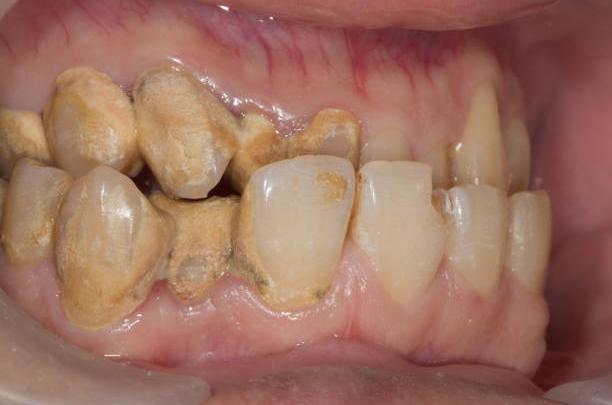
Condition: Gingivitis